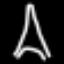
Label: The Eiffel Tower